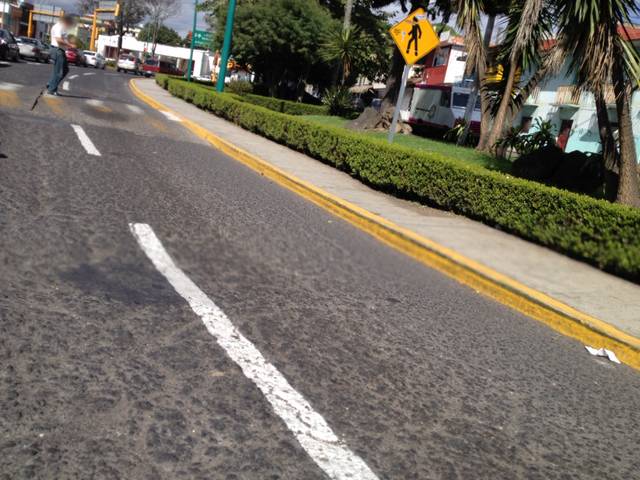
Region: Mexico
Coordinates: 19.528, -96.934